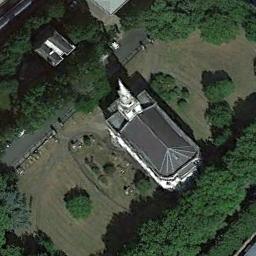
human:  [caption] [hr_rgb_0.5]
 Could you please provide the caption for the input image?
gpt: This is a church with lots of open space around it .

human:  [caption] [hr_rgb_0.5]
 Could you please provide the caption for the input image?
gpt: The small church with a tower and the rest of the church has a gray sloping roof .

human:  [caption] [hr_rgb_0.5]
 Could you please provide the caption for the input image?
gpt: A black-roofed church with a white tower on the roof, Several buildings and roads and trees and lawns around the church .

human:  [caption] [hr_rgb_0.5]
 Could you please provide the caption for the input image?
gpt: There is a church on the open place next to some trees .

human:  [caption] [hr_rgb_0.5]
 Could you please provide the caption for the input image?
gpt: There are a lot of trees near the church .